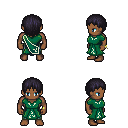
a pixel art fantasy rpg character, male body template, human, dark skin, sash dress, teal pants, raven plain hairstyle, bracelets, four views (front, back, left, right), 2x2 character sprite sheet, small pixel art, hard edges, no anti-aliasing